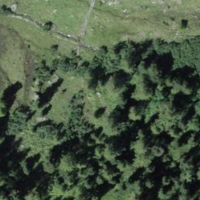
EUNIS habitat code: 43
Species observed at this site:
Campanula barbata